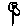
Label: flower